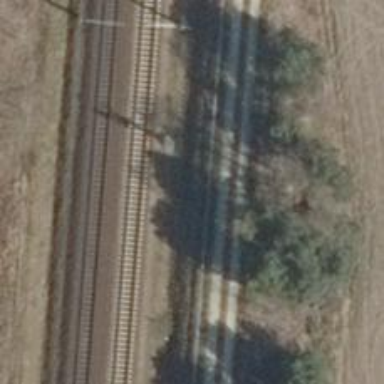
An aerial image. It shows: Railway signal.